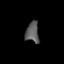
Tissue: prostate
Cell type: Myeloid cells
Senescence score: 0.7471
Nuclear area (px): 268
Mean DAPI intensity: 91.769